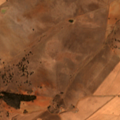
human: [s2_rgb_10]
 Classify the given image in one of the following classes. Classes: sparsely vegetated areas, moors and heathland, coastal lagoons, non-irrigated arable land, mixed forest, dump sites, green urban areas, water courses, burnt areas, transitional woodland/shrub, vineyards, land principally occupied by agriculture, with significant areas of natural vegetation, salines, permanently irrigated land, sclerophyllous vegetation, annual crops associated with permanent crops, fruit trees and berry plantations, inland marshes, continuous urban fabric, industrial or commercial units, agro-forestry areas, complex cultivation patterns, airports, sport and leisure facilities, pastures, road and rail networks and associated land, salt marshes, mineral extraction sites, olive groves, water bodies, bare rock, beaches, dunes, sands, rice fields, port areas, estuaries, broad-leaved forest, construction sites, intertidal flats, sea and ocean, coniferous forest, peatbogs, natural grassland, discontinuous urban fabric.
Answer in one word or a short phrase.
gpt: non-irrigated arable land, agro-forestry areas, coniferous forest